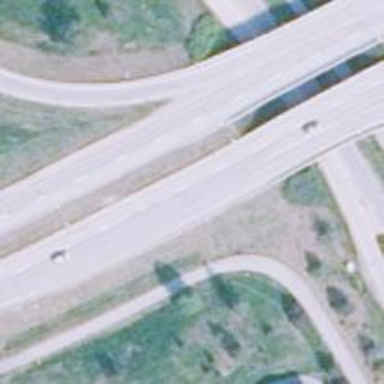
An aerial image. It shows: Trunk link road with asphalt surface. The road has functional class of tertiary.